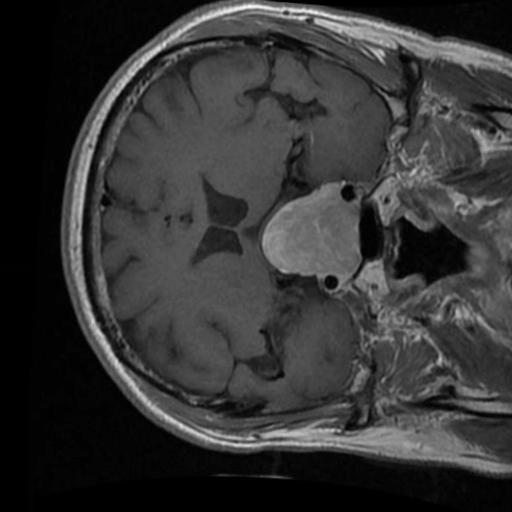
Label: brain_tumor